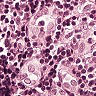
Metastatic tissue present: no